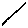
Label: line